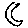
Label: moon